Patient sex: M
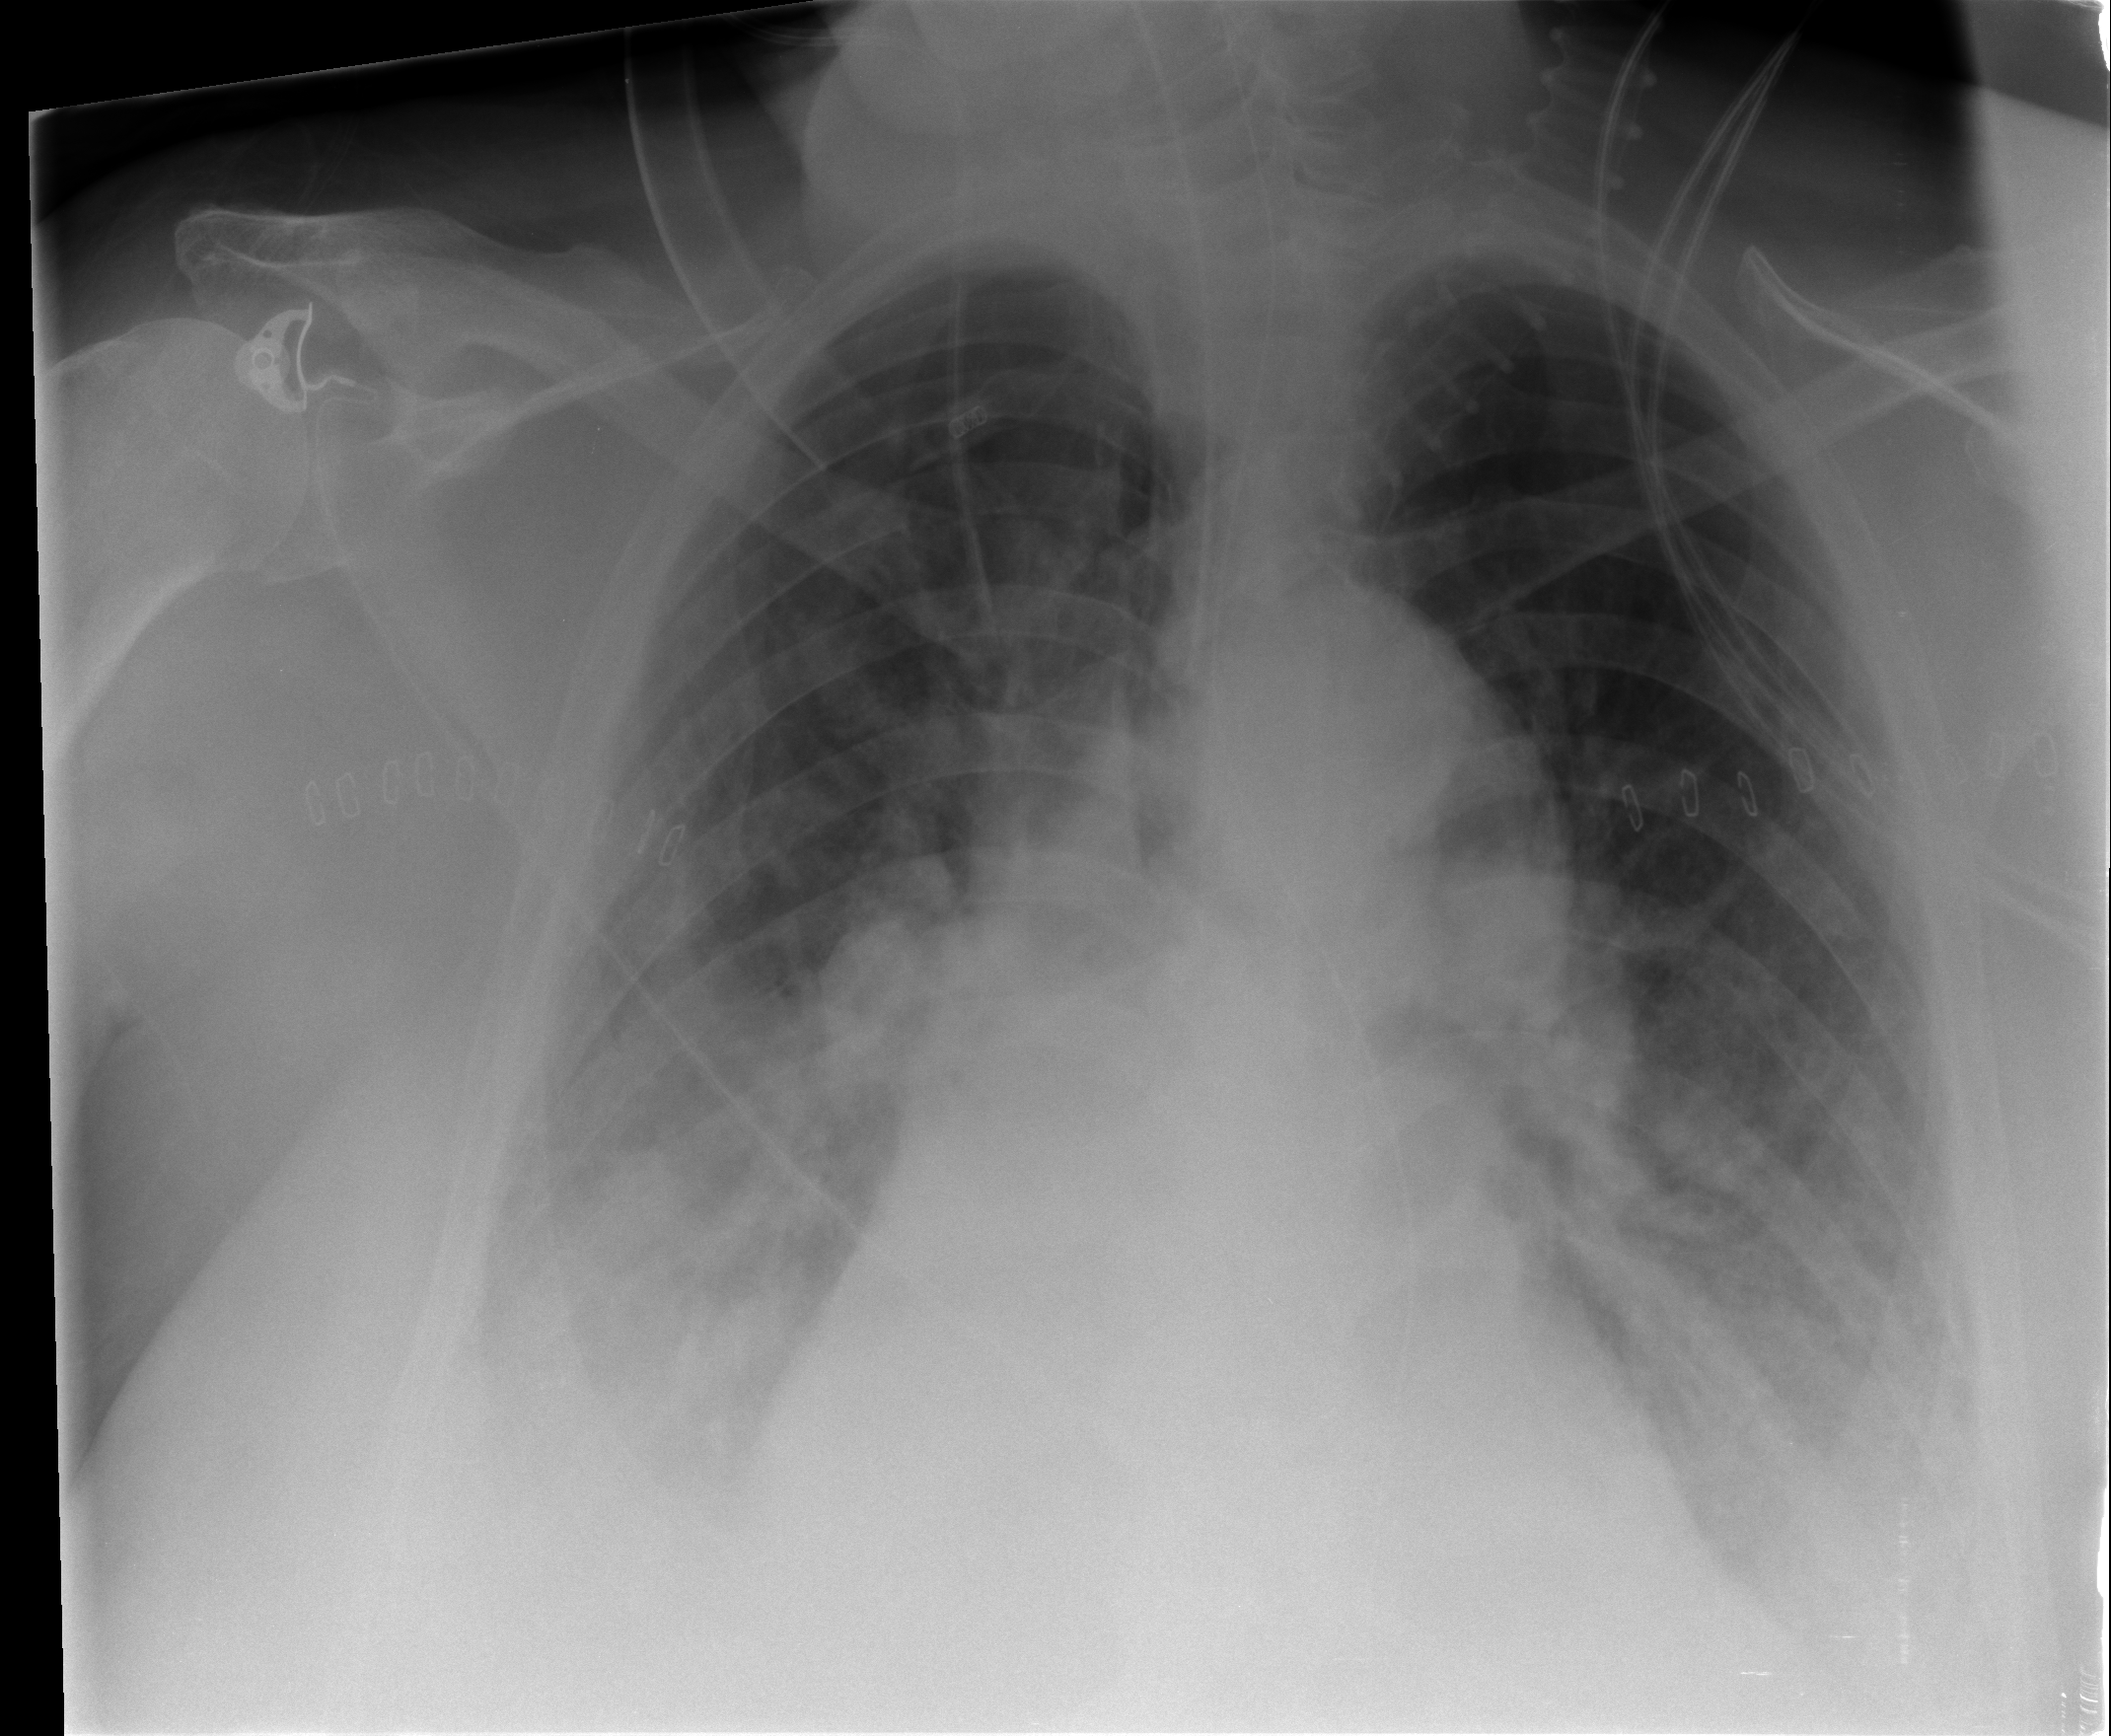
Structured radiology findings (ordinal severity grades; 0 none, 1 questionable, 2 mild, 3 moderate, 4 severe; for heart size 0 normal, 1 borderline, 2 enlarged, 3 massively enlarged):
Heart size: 2
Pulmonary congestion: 3
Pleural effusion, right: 2
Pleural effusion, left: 2
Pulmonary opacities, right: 3
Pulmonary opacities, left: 2
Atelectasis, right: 2
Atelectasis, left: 2